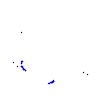
Particle: proton